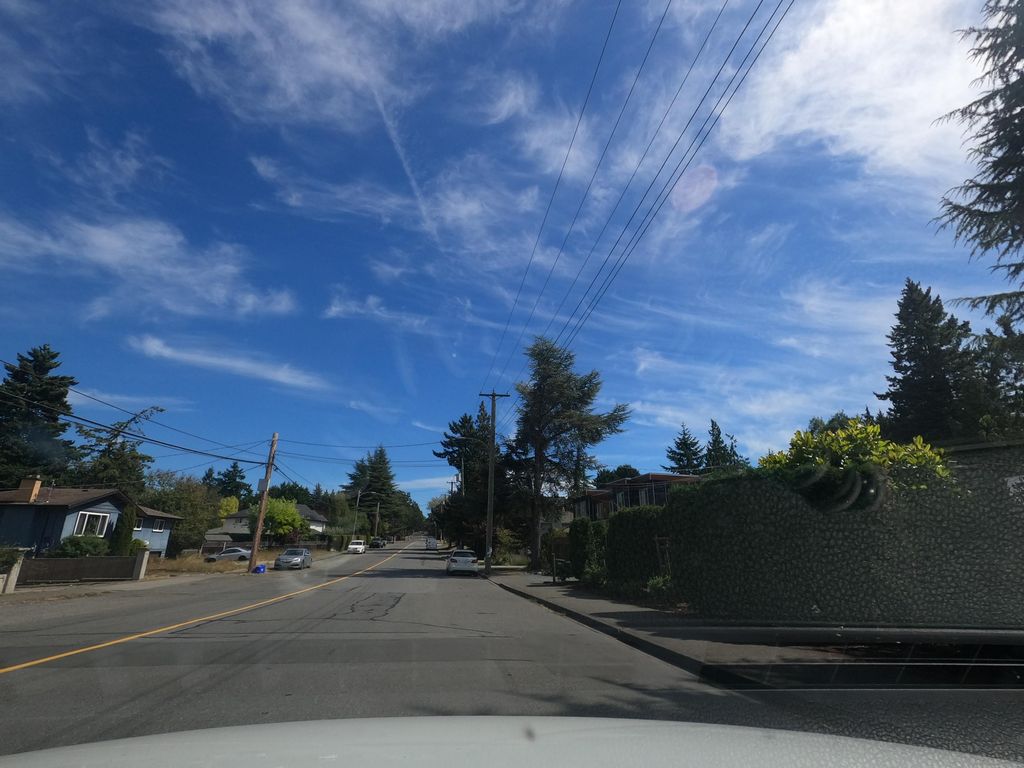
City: victoria